Question: It is to draw a plot graph on a web page using Python and js code.
Here's my python code
'''
from bottle import route, run, request, redirect, template
import pymysql as sql
@route('/print')
def show_print():
db = sql.connect(host='localhost', user='root', password='1234', db='testdb')
if db is None:
return template("index.tpl", text="Non", x_value=[], y_value=[])
else:
query = "select * from testdata;"
cur = db.cursor()
n = cur.execute(query)
tpl_no=[]
tpl_date=[]
tpl_hum=[]
tpl_tmp=[]
for i in range(n):
value = cur.fetchone()
tpl_no.append(value[0])
tpl_hum.append(value[2])
return template("index.tpl", x_value = tpl_no, y_value = tpl_hum)
db.close
'''
And MySQL test data table content:
<URL>
and plotly.js
'''
<h1> {{x_value}} Hi There</h1>
<h1> {{y_value}} Hi There</h1>
<div id="myPlot" style="width:200;height:800px;"></div>
<script type="text/javascript">
var x_arry = new Array();
var y_arry = new Array();
for(var i = 0; i < {{x_value}}.length; i++){
x_arry.push({{x_value}}[i]);
}
for(var i = 0; i < {{y_value}}.length; i++){
y_arry.push({{y_value}}[i]);
}
var data = [{
x: x_arry,
y: y_arry,
mode: "lines"
}];
var layout = {
xaxis:{title:"X: Number"},
yaxis:{title:"Y: Hum"},
title:"This is my graph"
};
Plotly.newPlot("myPlot", data, layout);
'''
I made it like this. But I can't see the plot graph on the web page

The x_arry value has been output normally in the js code.
However, the plot graph is not drawn on the web page because the y_arry value is not printed. I want to solve this.
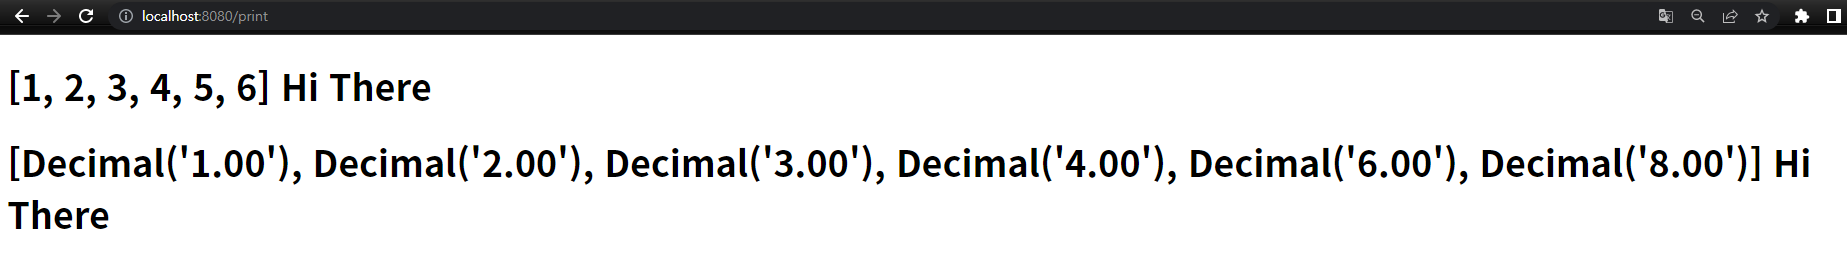
Answer: I would recommend making two changes to your code.
Firstly, you'll need to convert the 'Decimal' values you are getting from the database to Python 'float's, by replacing the line
'''
tpl_hum.append(value[2])
'''
with
'''
tpl_hum.append(float(value[2]))
'''
Secondly, the most reliable way to get data from your Python code to your JavaScript code is to get Python to serialize the data as a JSON string, and put this in your template. Try replacing the following line in your Python code
'''
return template("index.tpl", x_value = tpl_no, y_value = tpl_hum)
'''
with
'''
json_data = json.dumps({"x_array": tpl_no, "y_array": tpl_hum})
return template("index.tpl", json_data=json_data)
'''
You'll also need to add 'import json' to your Python code.
The JavaScript within your template then becomes:
'''
var jsonData = {{json_data}};
var data = [{
x: jsonData.x_array,
y: jsonData.y_array,
mode: "lines"
}];
var layout = {
xaxis:{title:"X: Number"},
yaxis:{title:"Y: Hum"},
title:"This is my graph"
};
Plotly.newPlot("myPlot", data, layout);
'''
You don't need the loops to read the data into variables such as 'x_arry' and 'y_arry'. (In fact, it's arguable you wouldn't have needed them before.)
Disclaimer: I haven't tested this.